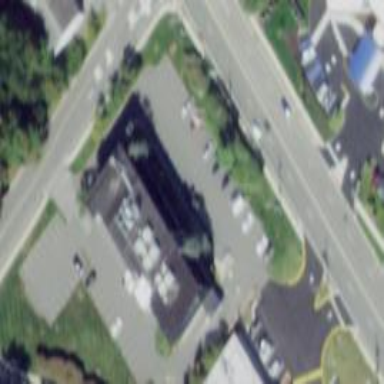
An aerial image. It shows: Office building.